Question: This is my layout and i want to add table row in to table layout by coding.
'''
<RelativeLayout xmlns:android="http://schemas.android.com/apk/res/android"
android:layout_width="fill_parent"
android:layout_height="wrap_content"
android:background="@drawable/bgblack"
android:orientation="vertical" >
<ScrollView
android:layout_width="fill_parent"
android:layout_height="wrap_content"
android:layout_below="@+id/linearLayout1" >
<RelativeLayout
android:layout_width="fill_parent"
android:layout_height="wrap_content"
android:background="@drawable/bgblack"
android:orientation="vertical" >
<TextView
android:id="@+id/section_phone"
android:layout_width="match_parent"
android:layout_height="wrap_content"
android:layout_below="@+id/linearLayout1"
android:background="@color/Grey"
android:padding="2dp"
android:text="@string/section_phone"
android:textAppearance="?android:attr/textAppearanceSmall"
android:textColor="@android:color/white"
android:textStyle="bold" />
<RelativeLayout
android:id="@+id/detail_phone"
android:layout_width="fill_parent"
android:layout_height="wrap_content"
android:layout_below="@+id/section_phone" >
<TableLayout
android:id="@+id/list_phone"
android:layout_width="fill_parent"
android:layout_height="wrap_content" >
</TableLayout>
</RelativeLayout>
</RelativeLayout>
</ScrollView>
</RelativeLayout>
'''
'''
<?xml version="1.0" encoding="utf-8"?>
<TableRow xmlns:android="http://schemas.android.com/apk/res/android"
android:layout_width="match_parent"
android:layout_height="wrap_content" >
<LinearLayout
android:id="@+id/details"
android:layout_width="match_parent"
android:layout_height="match_parent"
android:orientation="vertical" >
<TextView
android:id="@+id/detail_phone_title"
android:layout_width="match_parent"
android:layout_height="wrap_content"
android:padding="5dp"
android:textAppearance="?android:attr/textAppearanceSmall"
android:textColor="@color/Blue" />
<TextView
android:id="@+id/detail_phone_subtitle"
android:layout_width="match_parent"
android:layout_height="wrap_content"
android:drawableRight="@drawable/ic_contact_call"
android:padding="5dp"
android:textAppearance="?android:attr/textAppearanceMedium"
android:textColor="@android:color/white" />
</LinearLayout>
</TableRow>
'''
but when i see output table row is not coming in full width. it is coming with only wrap content.

So can you help me to make output in full screen?
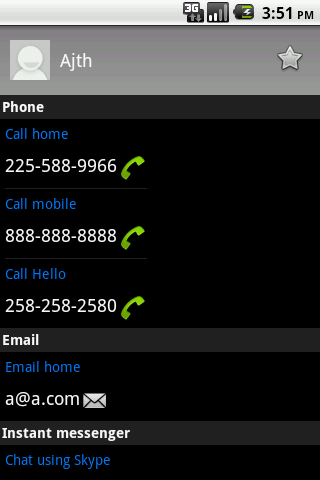
Answer: Stretching selected column will fix your problem. See this link. <URL>
'''
<!-- The zero-based index of the columns to stretch. -->
<TableLayout
android:id="@+id/list_phone"
android:stretchColumns="0"
android:layout_width="fill_parent"
android:layout_height="wrap_content" >
</TableLayout>
'''